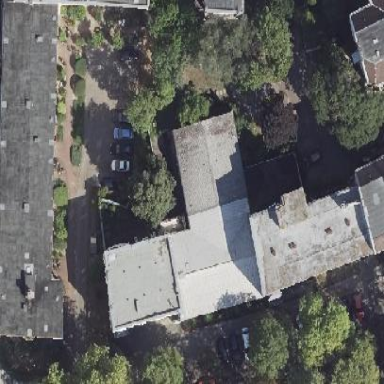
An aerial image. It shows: Building that serves as place of worship.